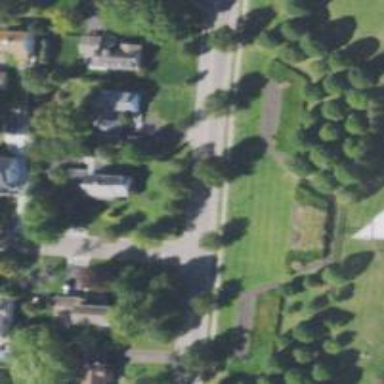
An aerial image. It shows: Residential driveway serving as service road.